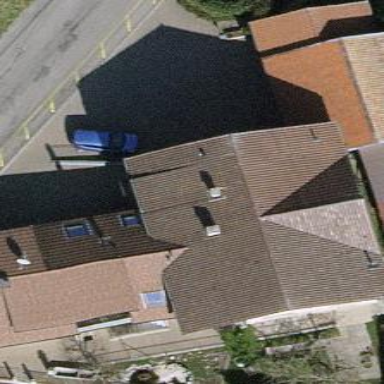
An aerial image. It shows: Detached building.